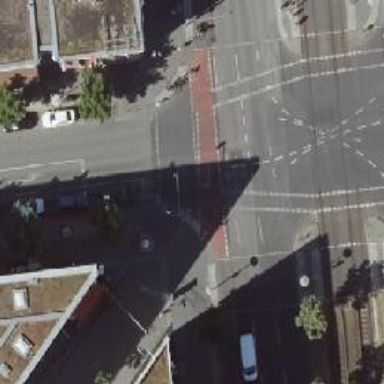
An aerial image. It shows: Road crossing with traffic signals.